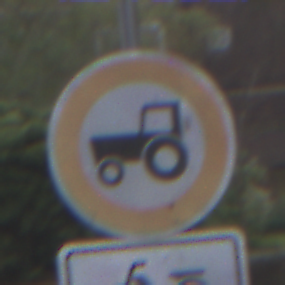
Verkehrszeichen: VerbotKraftfahrzeugeZuegeNichtSchneller25
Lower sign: EinspurigeFahrzeugeFrei2
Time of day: Midday
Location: Outdoor (Urban)
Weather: Overcast
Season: NotSpecified
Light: Natural